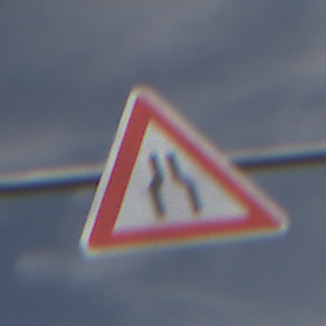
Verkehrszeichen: VerengteFahrbahn
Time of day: Midday
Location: Outdoor (Nature)
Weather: PartlyCloudy
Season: NotSpecified
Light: Natural